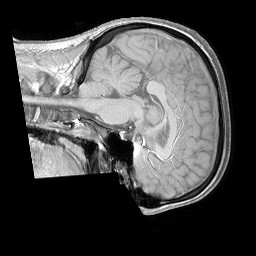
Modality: T1w
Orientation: sagittal
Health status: ill
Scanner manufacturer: philips
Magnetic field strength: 3 T
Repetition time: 0.3787 s
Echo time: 0.002908 s